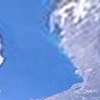
Label: water